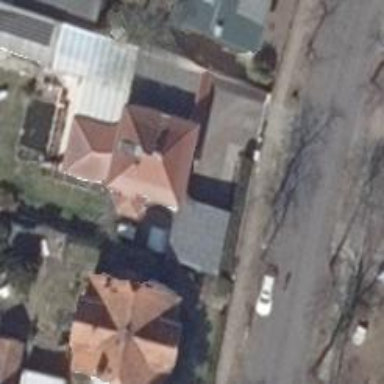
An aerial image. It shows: Hipped roof on apartment building.